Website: lowes
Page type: billing-address
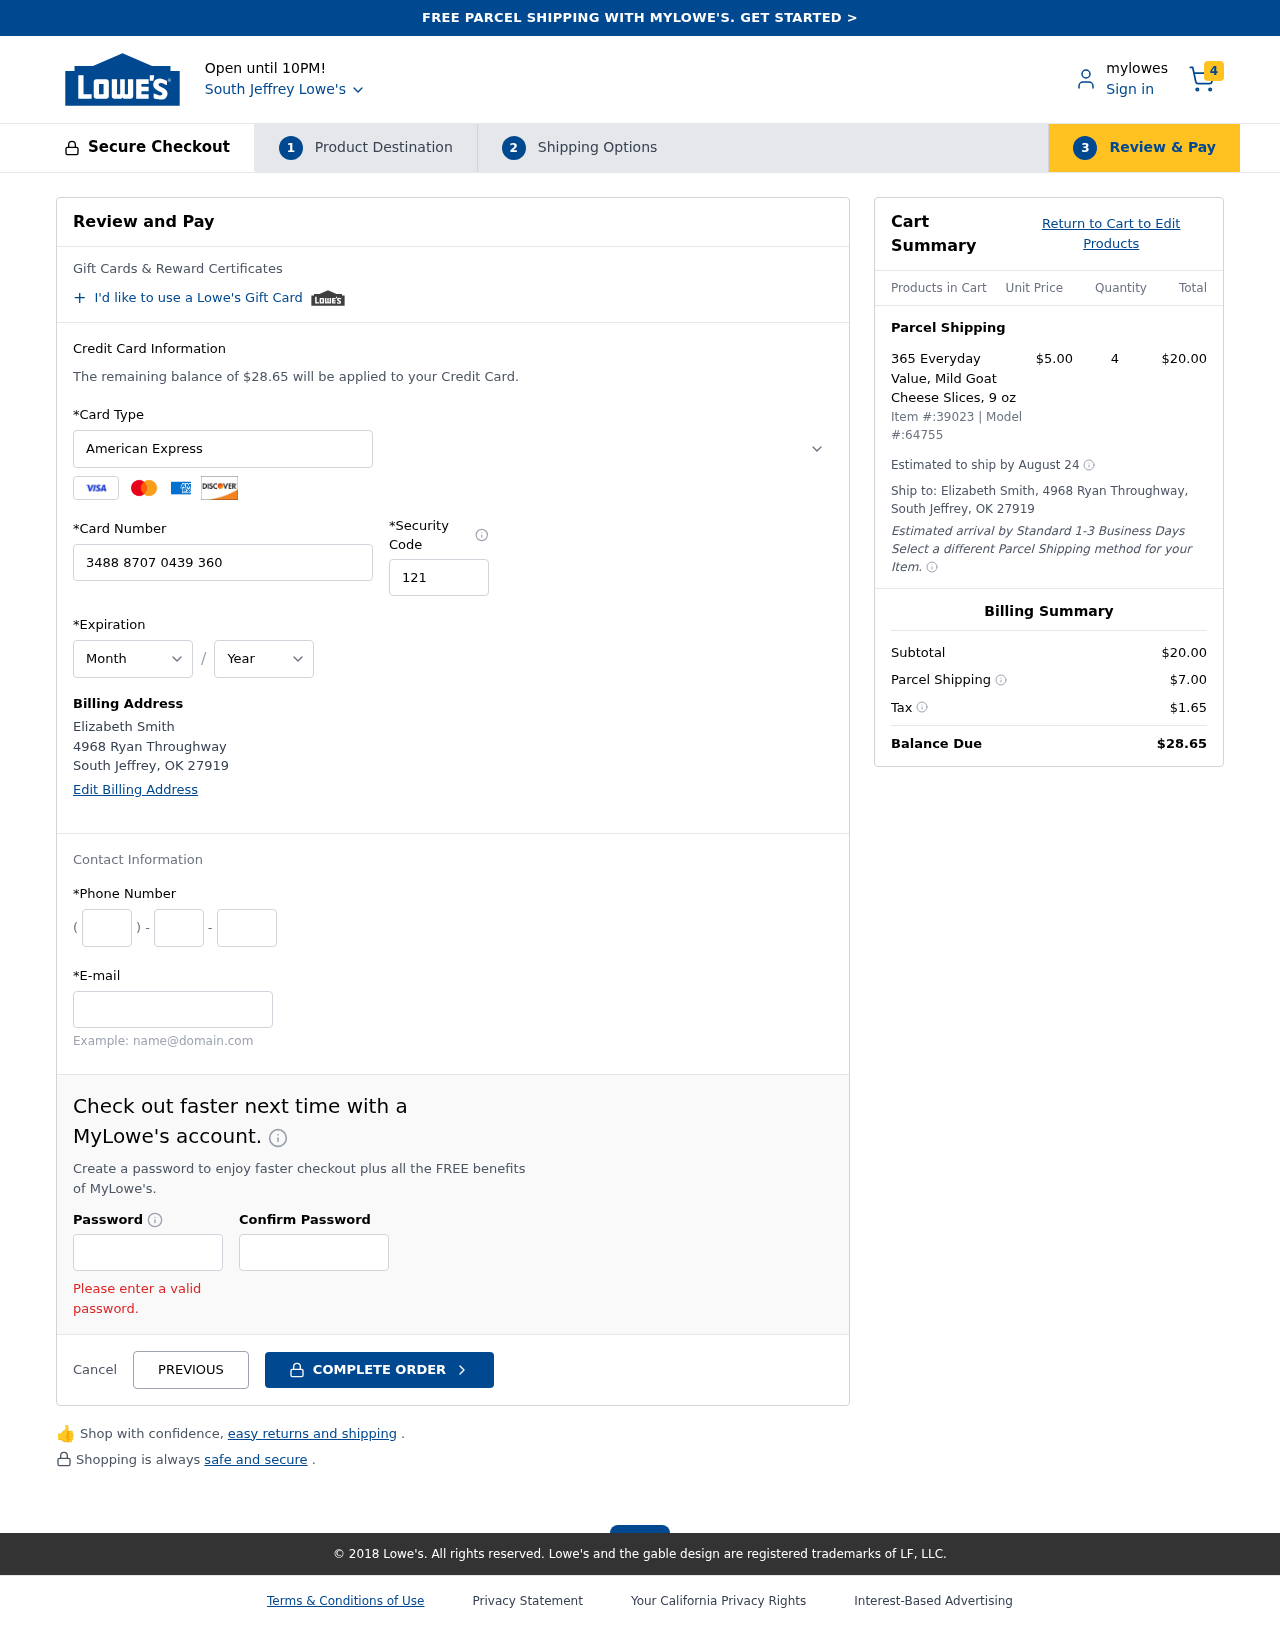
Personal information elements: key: PII_CARD_CVV
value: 1212
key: PII_CARD_EXPIRY_MONTH
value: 04
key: PII_CARD_EXPIRY_YEAR
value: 28
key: PII_CARD_NUMBER
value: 3488 8707 0439 360
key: PII_CARD_TYPE
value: American Express
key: PII_CITY
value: South Jeffrey
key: PII_CITY_STATE_ZIP
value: South Jeffrey, OK 27919
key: PII_EMAIL
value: esmith@yahoo.com
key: PII_FULLNAME
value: Elizabeth Smith
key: PII_PHONE_AREA
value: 775
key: PII_PHONE_PREFIX
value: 758
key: PII_PHONE_SUFFIX
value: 6650
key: PII_STREET
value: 4968 Ryan Throughway
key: PII_FULLNAME2
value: Elizabeth Smith
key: PII_STREET2
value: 4968 Ryan Throughway
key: PII_CITY_STATE_ZIP2
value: South Jeffrey, OK 27919
Product elements: key: PRODUCT1_NAME
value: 365 Everyday Value, Mild Goat Cheese Slices, 9 oz
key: PRODUCT1_PRICE
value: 5
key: PRODUCT1_QUANTITY
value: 4
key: PRODUCT_ITEM_NUMBER
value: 39023
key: PRODUCT_MODEL_NUMBER
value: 64755
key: PRODUCT1_LINE_TOTAL
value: $20.00
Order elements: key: ORDER_NUM_ITEMS
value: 4
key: ORDER_TOTAL
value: $28.65
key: ORDER_SHIPPING_DATE
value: August 24
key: ORDER_SUBTOTAL
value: $20.00
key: ORDER_SHIPPING_COST
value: $7.00
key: ORDER_TAX
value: $1.65